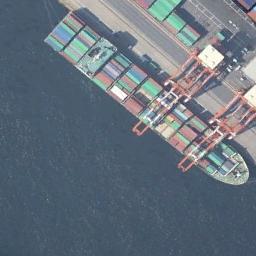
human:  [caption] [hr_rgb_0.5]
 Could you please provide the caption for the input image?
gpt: The cargo ship full of containers is docked at the container terminal and the water is deep blue .

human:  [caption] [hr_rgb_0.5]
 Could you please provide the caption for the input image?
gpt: There is a ship in the blue water on the shore .

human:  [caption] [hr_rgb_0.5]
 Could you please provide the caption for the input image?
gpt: There are many containers on  the ship .

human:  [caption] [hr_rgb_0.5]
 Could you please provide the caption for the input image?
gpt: A container-laden ship is docked at the dock, With containers and handling equipment on the dock .

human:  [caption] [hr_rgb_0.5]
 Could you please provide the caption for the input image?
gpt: The ship with many containers is at the harbor .